Interaction volume radius: 5 \u00c5
Interaction volume height: 20 \u00c5
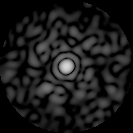
Disorder parameter: 0.8286